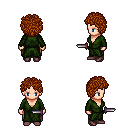
a pixel art fantasy rpg character, female body template, human, light skin, green robe, robe skirt, brunette curly afro hairstyle, maroon shoes, dagger, four views (front, back, left, right), 2x2 character sprite sheet, small pixel art, hard edges, no anti-aliasing